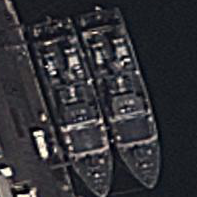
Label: combat